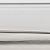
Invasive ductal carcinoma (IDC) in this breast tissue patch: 0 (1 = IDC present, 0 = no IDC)